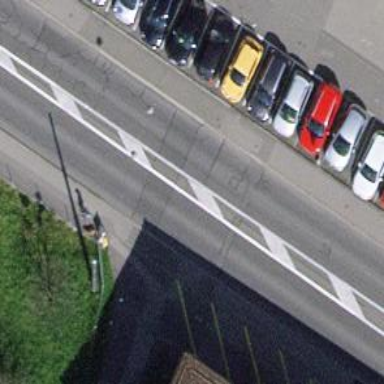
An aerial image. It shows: Primary highway with asphalt surface. It has trolley wires installed.